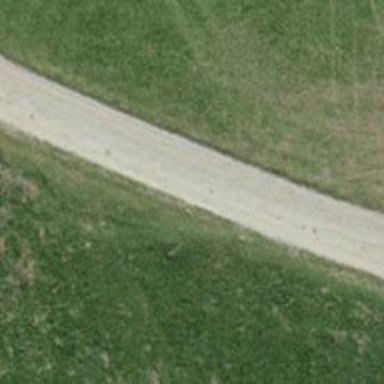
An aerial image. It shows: Well-maintained track road with grade 1 tracktype.